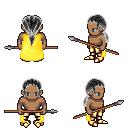
a pixel art fantasy rpg character, male body template, human, dark skin, yellow cape, gold greaves, gray ponytail hairstyle, gold boots, spear, four views (front, back, left, right), 2x2 character sprite sheet, small pixel art, hard edges, no anti-aliasing